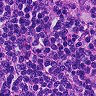
Metastatic tissue present: no